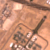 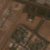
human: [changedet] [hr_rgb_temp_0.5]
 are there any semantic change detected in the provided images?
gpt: One green area appears in the upper part next to the road.